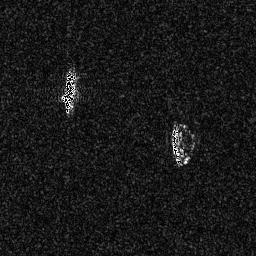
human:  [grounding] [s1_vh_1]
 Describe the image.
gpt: In the satellite image, there is  <ref>1 medium ship </ref> <box>[[23, 26, 30, 44, 0]]</box> located at left,  <ref>1 medium ship </ref> <box>[[66, 48, 72, 64, 0]]</box> located at center.